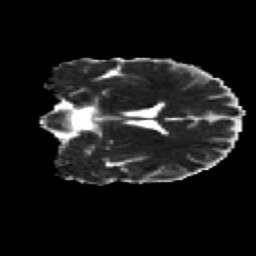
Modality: MD
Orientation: coronal
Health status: healthy
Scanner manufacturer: siemens
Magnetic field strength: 3 T
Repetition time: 12 s
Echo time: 0.092 s